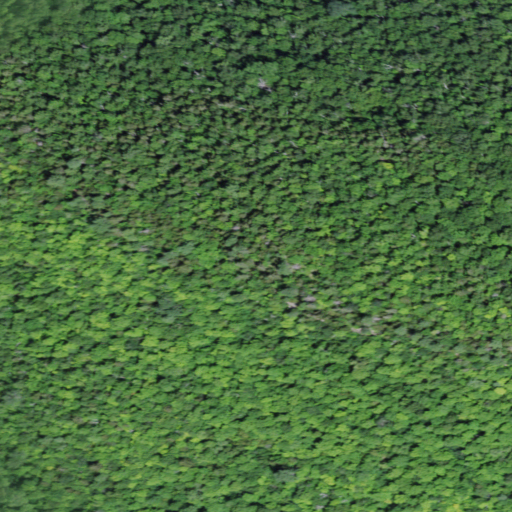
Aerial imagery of mountain in New York named Fox Hill containing deciduous forest, evergreen forest, and mixed forest